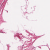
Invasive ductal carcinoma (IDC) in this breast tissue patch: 0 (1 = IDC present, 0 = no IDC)